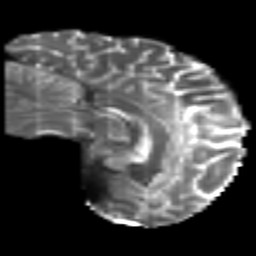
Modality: T2w
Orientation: sagittal
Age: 39
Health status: ill
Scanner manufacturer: philips
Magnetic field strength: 3 T
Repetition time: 9 s
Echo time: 0.127 s